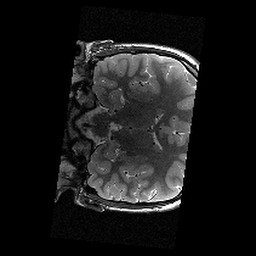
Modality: T2w
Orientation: coronal
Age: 12
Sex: female
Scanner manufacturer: siemens
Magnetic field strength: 3 T
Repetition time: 9.23 s
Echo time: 0.067 s